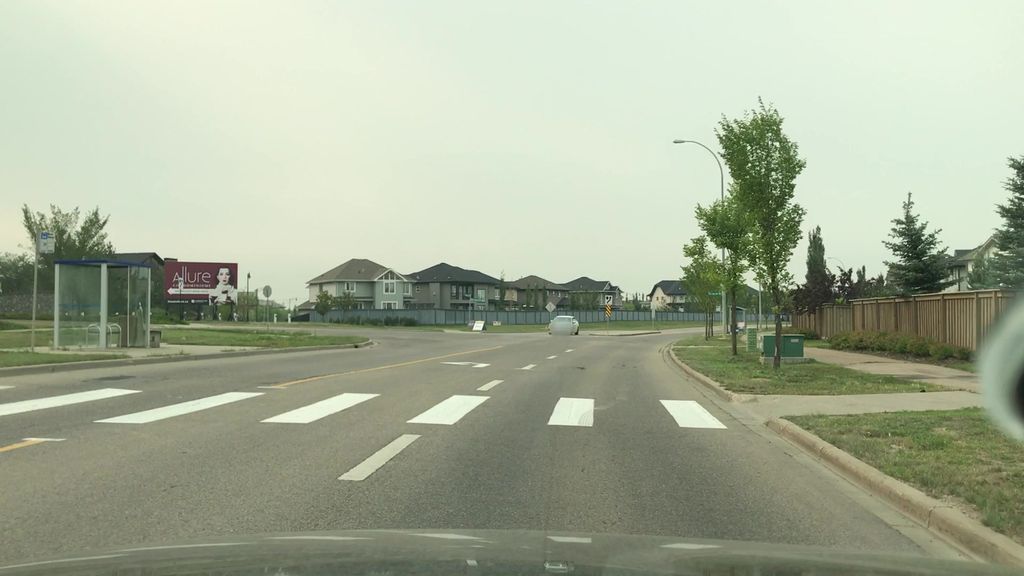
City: edmonton